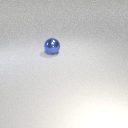
large blue metal sphere